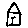
Label: house